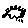
Label: cloud